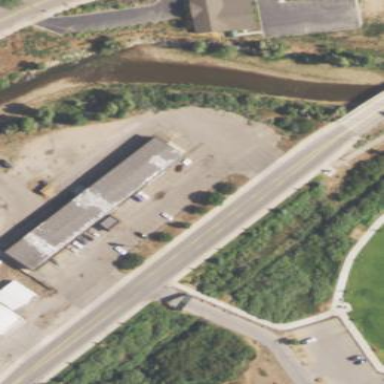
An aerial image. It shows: Building that is motel.